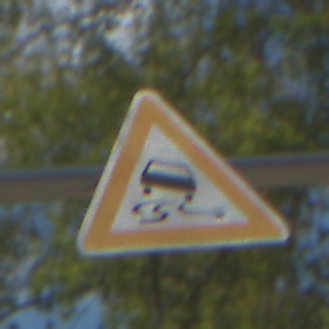
Verkehrszeichen: SchleuderOderRutschgefahr
Umgebung: Outdoor, Nature
Tageszeit: MorningAfternoon
Wetter: PartlyCloudy
Licht: Natural
Jahreszeit: NotSpecified
Kontrast: HighContrast